Current action and preconditions to check: trajectory_clear

Your task: For each precondition in the list above, predict whether it will hold at this action.

Consider the current scene as observed from the mobile robot's camera, and analyze the predicted future states of all dynamic agents (e.g., people, animals, vehicles, or any moving entities) within the NEXT SECOND.

IMPORTANT: Only answer "very likely" if you are absolutely certain—based on strong, clear evidence—that a dynamic agent will violate the precondition in the predicted future state. Do NOT answer "very likely" for unlikely, ambiguous, or low-probability risks.

Ask yourself for each precondition: Is there a high probability, with clear and convincing evidence, that the predicted future states of any dynamic agent will interfere with the predicted future state of the currently executing action within the NEXT SECOND, causing that precondition to fail?

Assess the risk level based on these predictions. Use "likely" or "very likely" if motions create a clear risk of interference.

Use "neutral" or "improbable" if agents are nearby but their predicted paths are clearly diverging or non-conflicting.

Failure Risk Categories: "very improbable", "improbable", "neutral", "likely", "very likely"

Answer Format: Output ONLY the probability_of_failure value from these categories: "very improbable", "improbable", "neutral", "likely", "very likely"

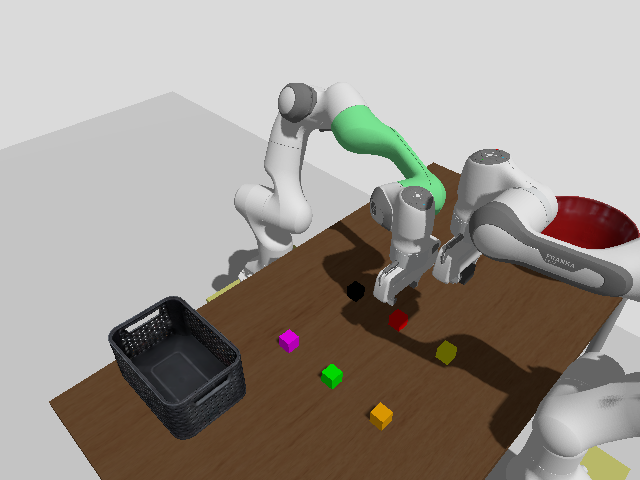

Answer: neutral